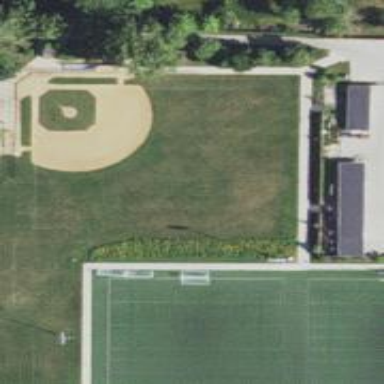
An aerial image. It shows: Baseball pitch for leisure and sports activities.